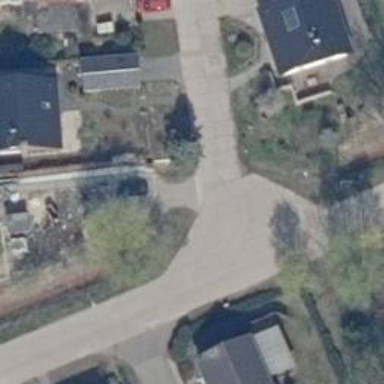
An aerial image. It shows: Driveway.